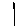
Label: line